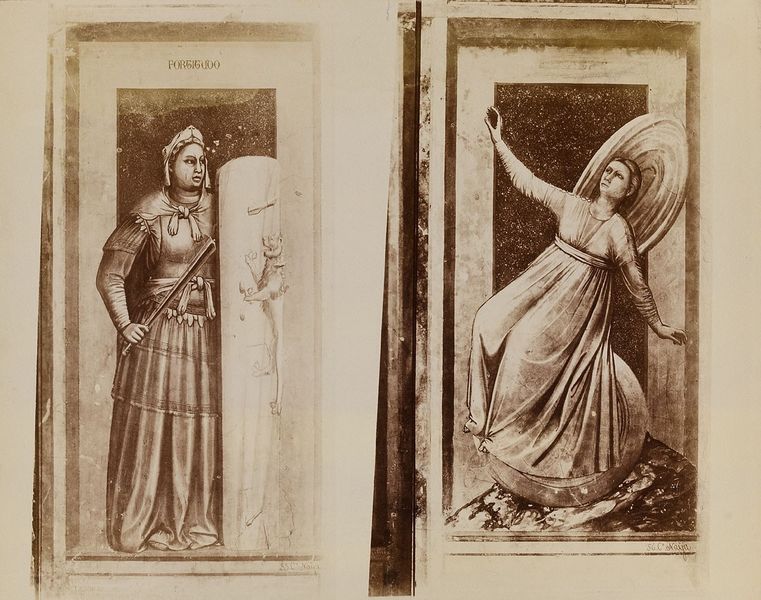
Titel: Padua - Arenakapelle: Tugenden und Laster, Iustitia und Iniustitia von Giotto
Künstler: Carlo Naya
Standort: Hamburg
Institution: Museum für Kunst und Gewerbe Hamburg
Schlagwörter: malerei, kirche, foto, fotografie, photographie, religion, photo, karton, fresko, deckenmalerei, personifikationen, albumin, darstellungen, tugenden, lichtbild, laster, fortitudo, bildwerke, inconstantia, angewandte und bildende kunst, hessische systematik, schwarzweißpositivverfahren, silbersalzverfahren, schwarzweißfotografie, reproduktionsfotografie, kunstreproduktion, reproduktionsphotographie, albuminpapier, stärke, schwäche